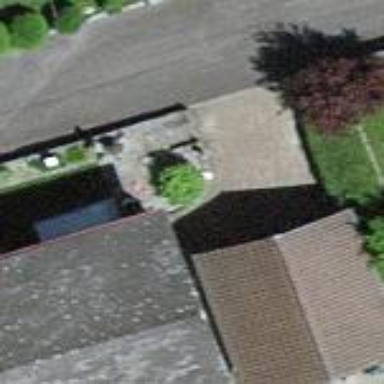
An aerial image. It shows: View of roof of building.